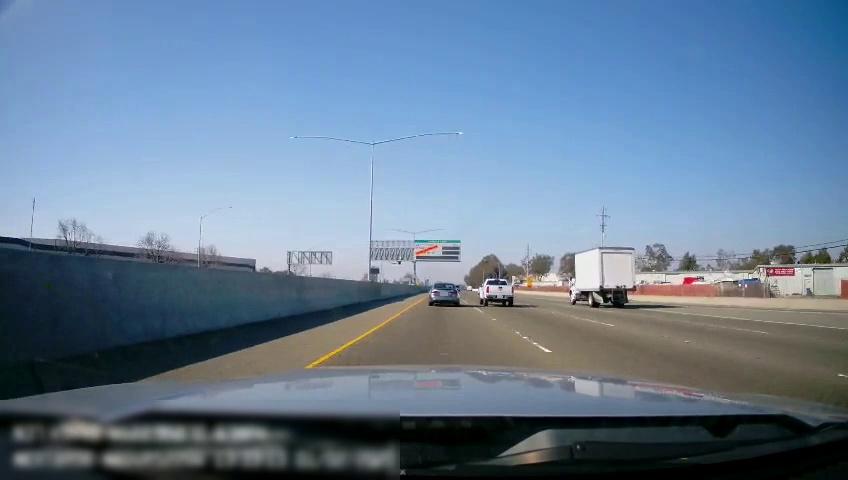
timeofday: Day
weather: Sunny
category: Drivable Space
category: Vehicles | Truck
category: Vehicles | Car
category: Vehicles | Other LV
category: Lanes | Alternate Lane
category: Lanes | Current Lane
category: Lanes | Current Lane
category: Lanes | Alternate Lane
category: Lanes | Alternate Lane
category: Lanes | Alternate Lane